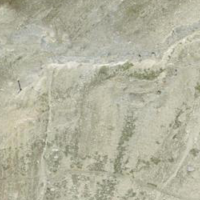
EUNIS habitat code: 48
Species observed at this site:
Anthyllis vulneraria